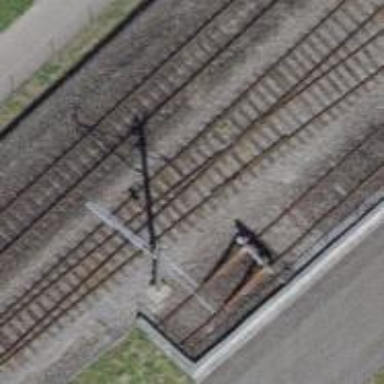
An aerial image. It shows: Single track railway spur with electrification through contact line.